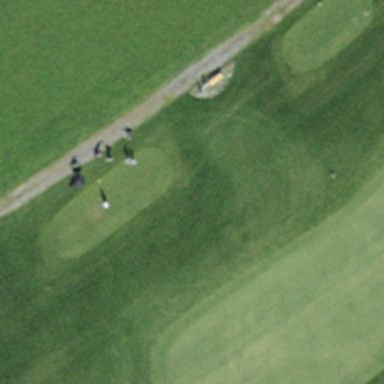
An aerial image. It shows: Golf tee.